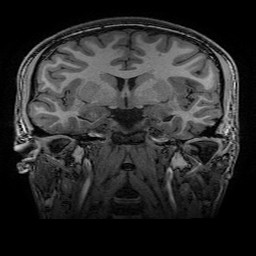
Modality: T1w
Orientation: sagittal
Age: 21
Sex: male
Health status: healthy
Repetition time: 2.53 s
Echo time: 0.0034 s